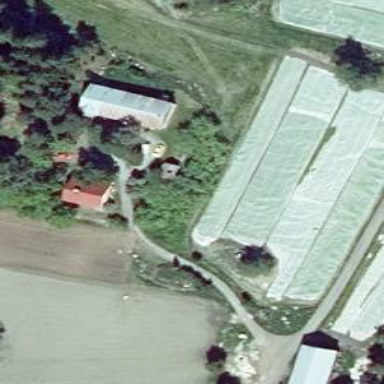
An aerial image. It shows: Farmyard area.